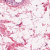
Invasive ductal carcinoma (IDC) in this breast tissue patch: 0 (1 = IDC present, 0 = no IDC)